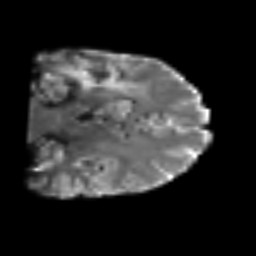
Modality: T2w
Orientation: coronal
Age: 43
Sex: male
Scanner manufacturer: siemens
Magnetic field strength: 3 T
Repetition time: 6.1 s
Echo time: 0.101 s